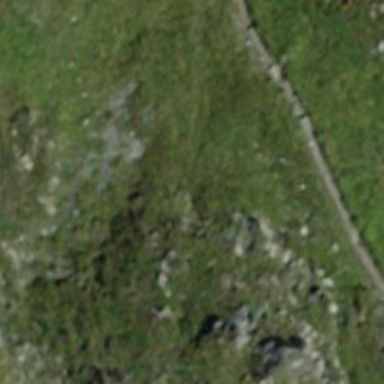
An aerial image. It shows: Path.